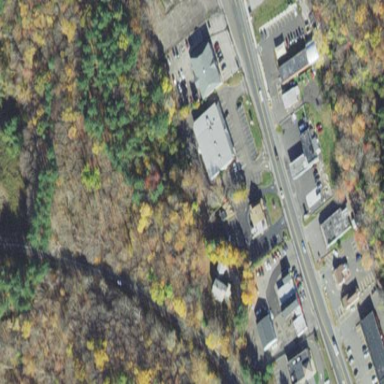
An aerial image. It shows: Retail area.